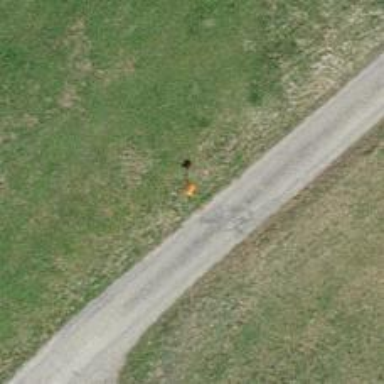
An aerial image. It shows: Aerial marker.